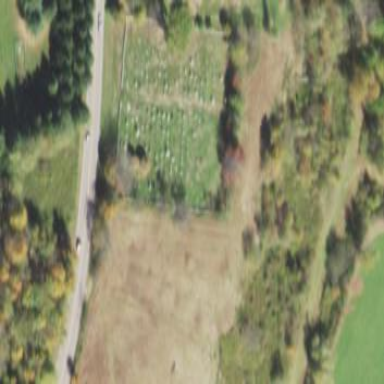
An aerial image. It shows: Cemetery.